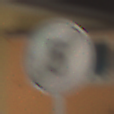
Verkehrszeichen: EndeGeschwindigkeit5
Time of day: Night
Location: Outdoor (Urban)
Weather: PartlyCloudy
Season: NotSpecified
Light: Artificial